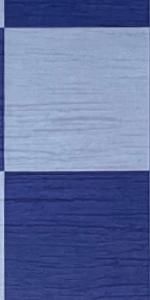
Label: Empty